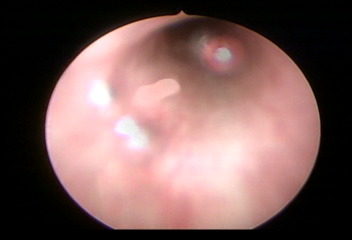
Modality: WLC
Class: Normal mucosa
Bladder cancer association: No